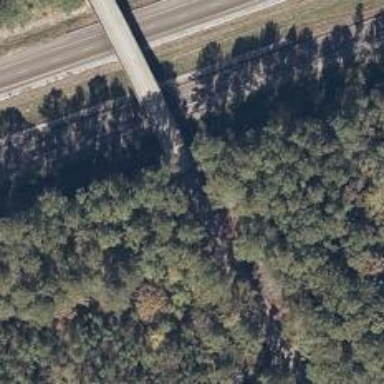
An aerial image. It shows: Unclassified road on viaduct bridge.